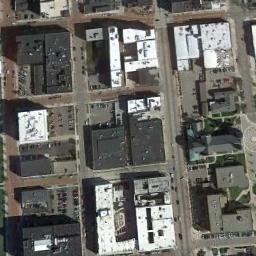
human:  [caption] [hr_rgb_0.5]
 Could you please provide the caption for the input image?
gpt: The commercial area is near a parking lot .

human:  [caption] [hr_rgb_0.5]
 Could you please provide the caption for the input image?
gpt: The style of the building is very strange .

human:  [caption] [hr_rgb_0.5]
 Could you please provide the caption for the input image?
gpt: A commercial area has lots of buildings arranged neatly and some roads go through the commercial area .

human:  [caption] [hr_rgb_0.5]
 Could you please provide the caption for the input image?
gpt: In a business district there are many tall buildings of different shapes and several roads with many cars  There are many cars in the open space beside the road .

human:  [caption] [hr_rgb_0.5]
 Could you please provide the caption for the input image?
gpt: There are several white buildings and black buildings on a commercial area .